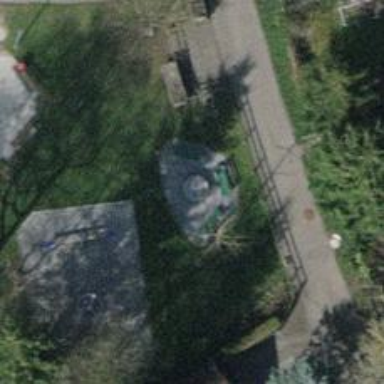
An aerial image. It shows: Picnic table located in leisure land area.